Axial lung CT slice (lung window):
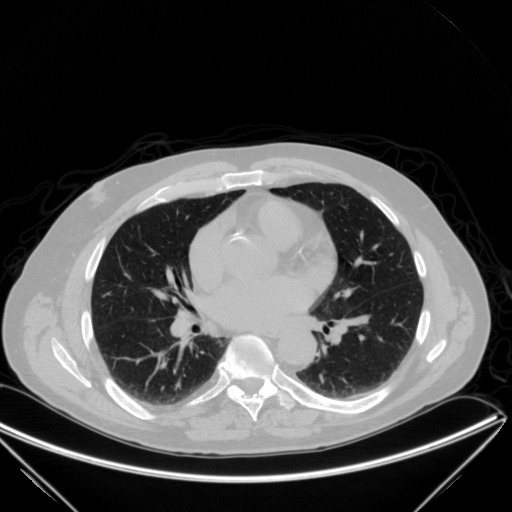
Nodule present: no